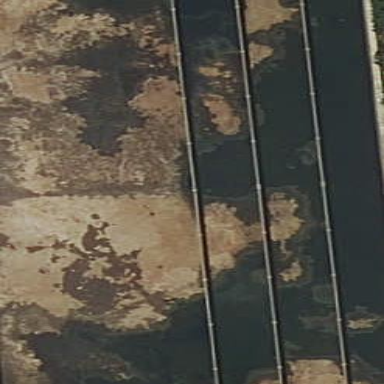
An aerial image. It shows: Body of wastewater.